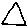
Label: triangle